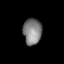
Tissue: lung
Cell type: Others
Senescence score: 0.206
Nuclear area (px): 474
Mean DAPI intensity: 128.162